Interaction volume radius: 5 \u00c5
Interaction volume height: 45 \u00c5
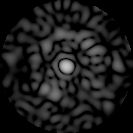
Disorder parameter: 0.8563